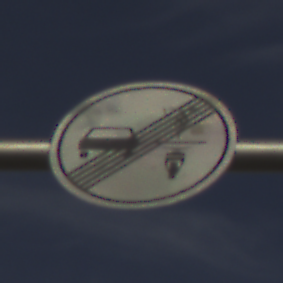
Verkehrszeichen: EndeVerbotUeberholenEinspurigeFahrzeuge
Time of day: MorningAfternoon
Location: Outdoor (Suburban)
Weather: PartlyCloudy
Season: NotSpecified
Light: Natural